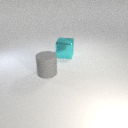
large cyan metal cube to the right of large gray rubber cylinder